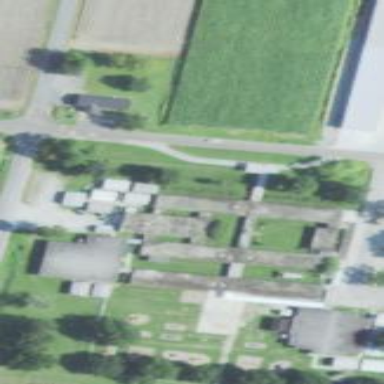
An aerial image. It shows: School.